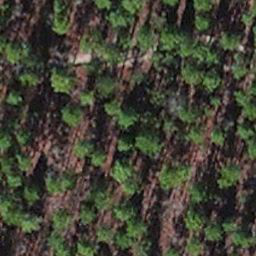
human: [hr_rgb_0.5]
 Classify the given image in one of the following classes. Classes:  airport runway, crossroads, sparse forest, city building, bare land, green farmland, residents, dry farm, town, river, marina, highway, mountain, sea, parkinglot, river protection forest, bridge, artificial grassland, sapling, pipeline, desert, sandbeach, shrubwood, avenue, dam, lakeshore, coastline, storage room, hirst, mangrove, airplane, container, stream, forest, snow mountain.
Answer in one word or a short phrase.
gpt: sapling